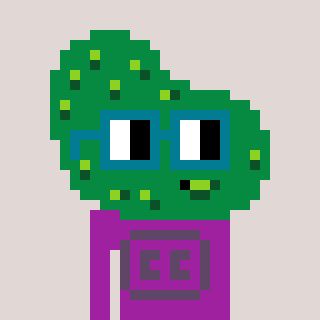
a pixel art character with square dark green glasses, a pickle-shaped head and a magenta-colored body on a warm background